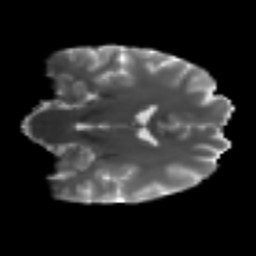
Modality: T2w
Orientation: coronal
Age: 28
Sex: female
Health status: ill
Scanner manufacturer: siemens
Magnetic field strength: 3 T
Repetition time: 6.5 s
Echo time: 0.062 s